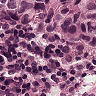
Metastatic tissue present: yes